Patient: sex M, age 60
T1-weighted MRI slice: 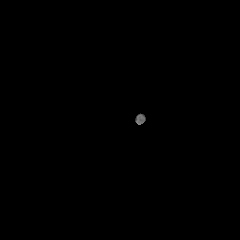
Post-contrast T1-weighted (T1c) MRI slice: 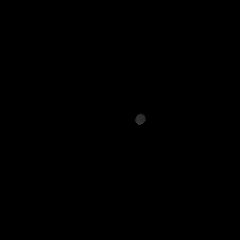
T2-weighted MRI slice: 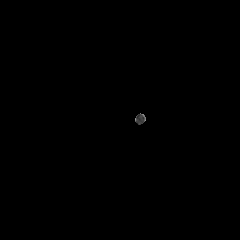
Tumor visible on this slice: no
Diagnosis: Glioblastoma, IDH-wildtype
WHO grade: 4